Aerial crown-view tile of a tropical tree (Barro Colorado Island, Panama), acquired 20241216:
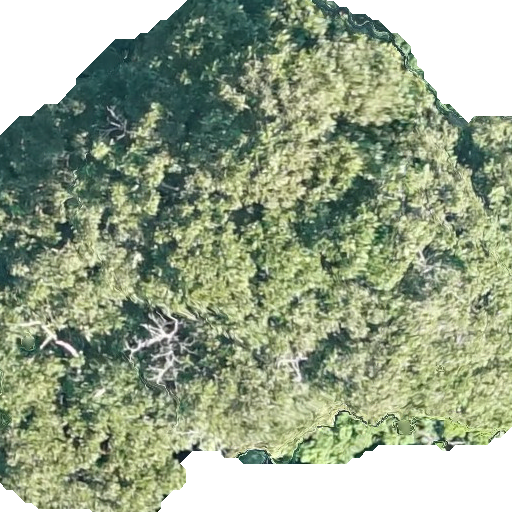
Species: Dipteryx oleifera
GBIF accepted scientific name: Dipteryx oleifera
Crown area: 342.312 m²